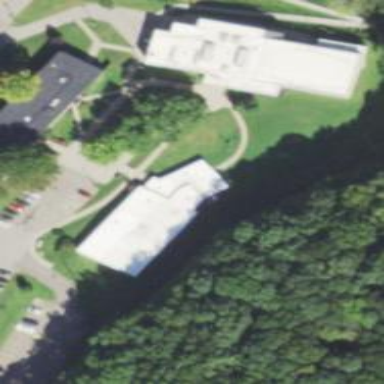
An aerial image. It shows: Building that serves as library.